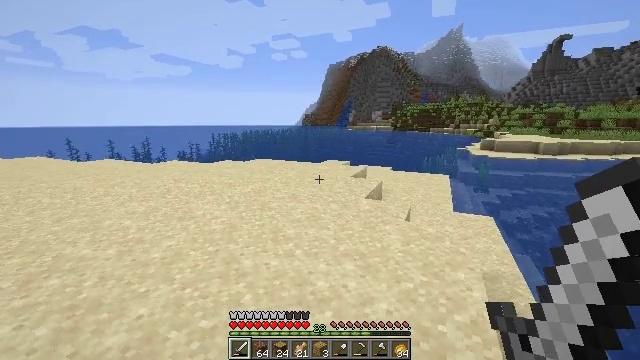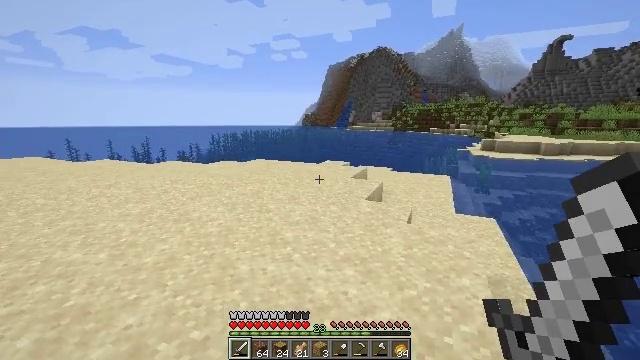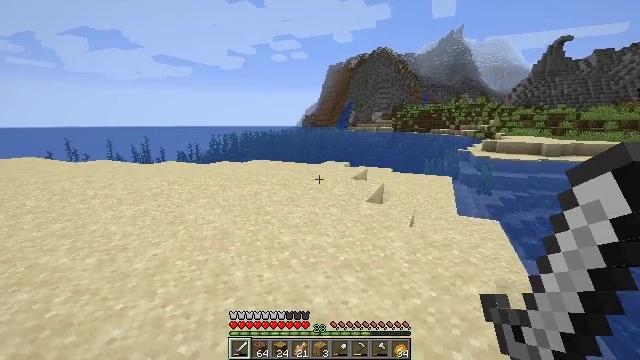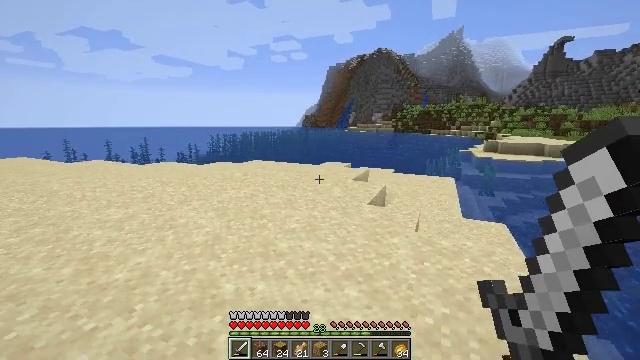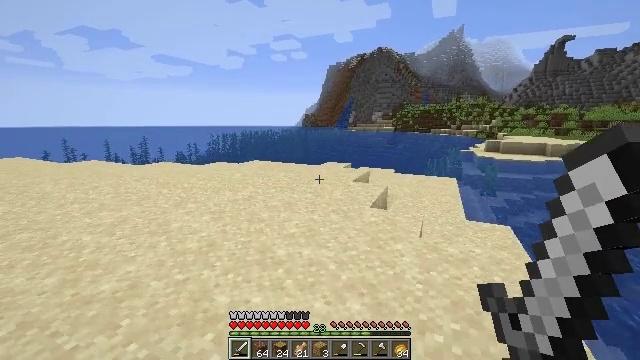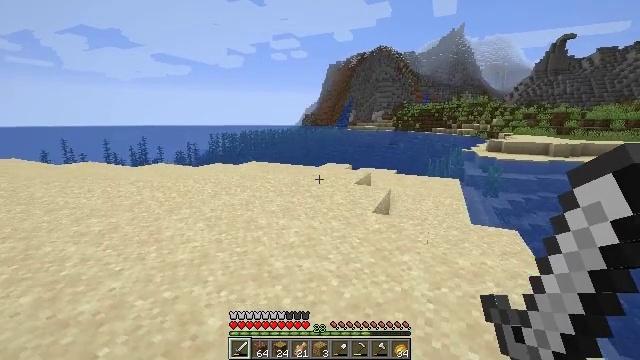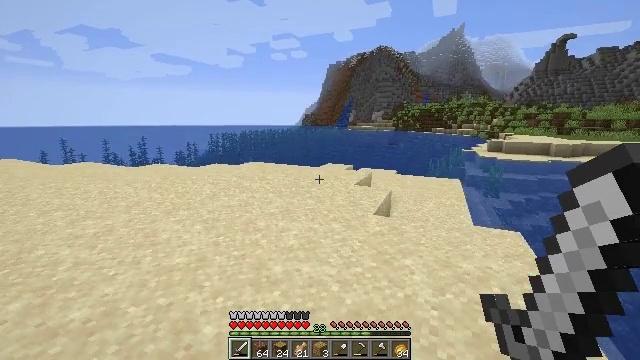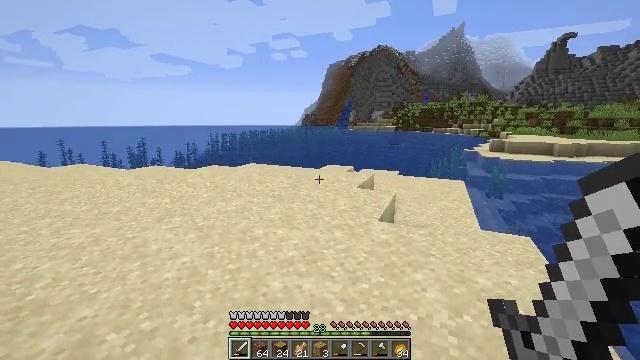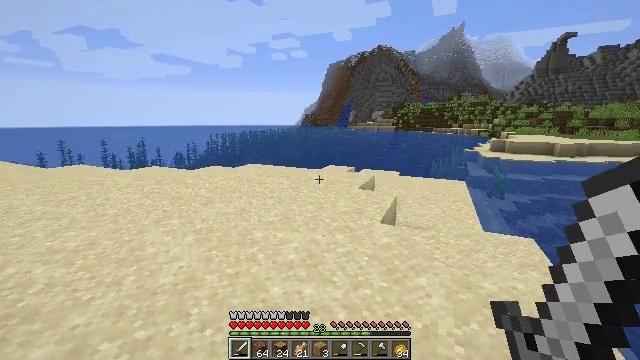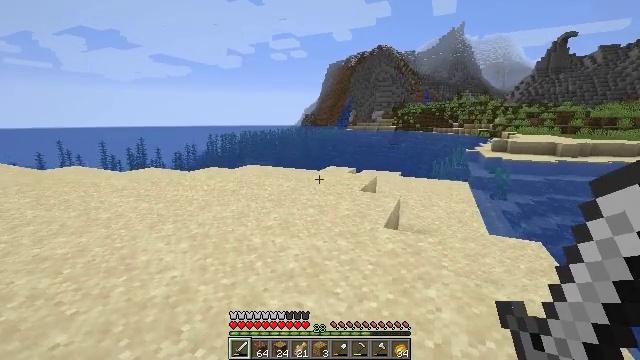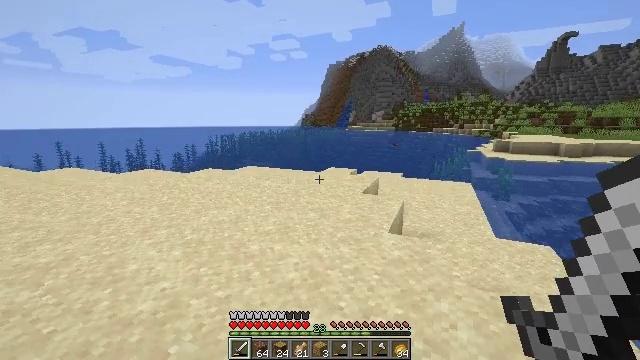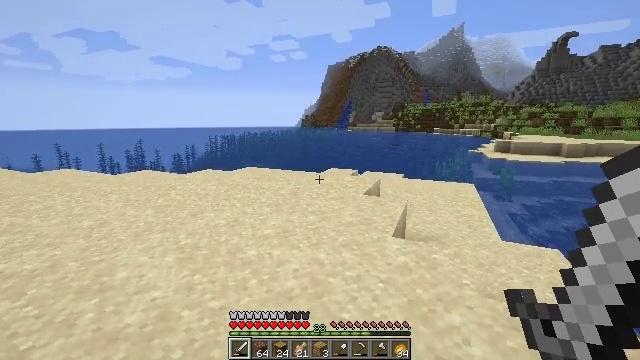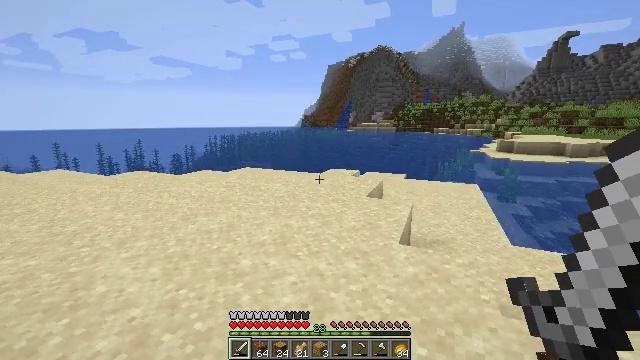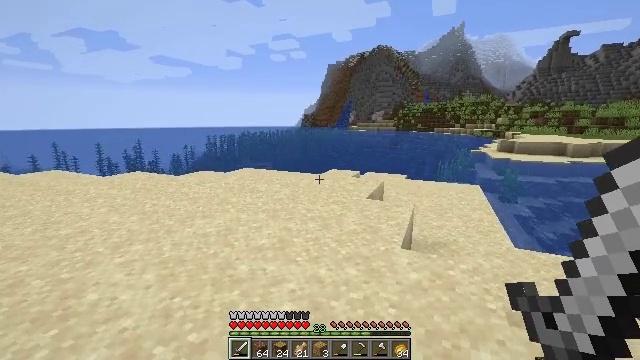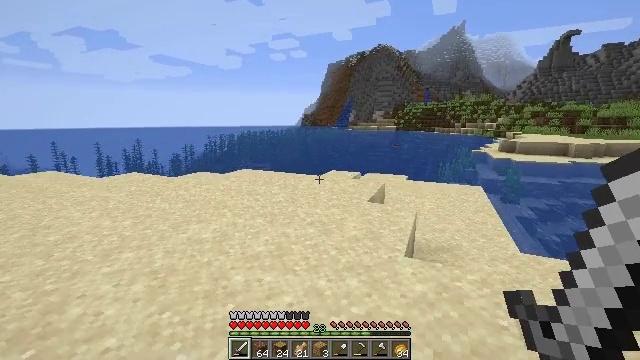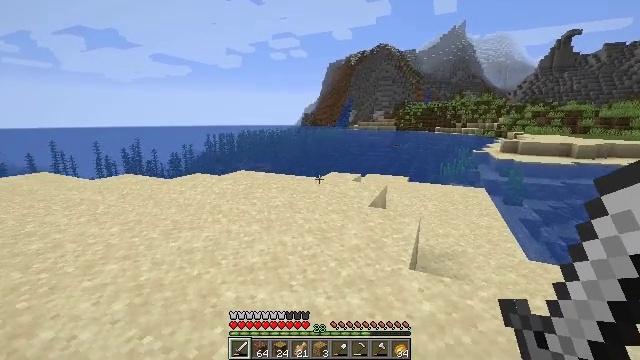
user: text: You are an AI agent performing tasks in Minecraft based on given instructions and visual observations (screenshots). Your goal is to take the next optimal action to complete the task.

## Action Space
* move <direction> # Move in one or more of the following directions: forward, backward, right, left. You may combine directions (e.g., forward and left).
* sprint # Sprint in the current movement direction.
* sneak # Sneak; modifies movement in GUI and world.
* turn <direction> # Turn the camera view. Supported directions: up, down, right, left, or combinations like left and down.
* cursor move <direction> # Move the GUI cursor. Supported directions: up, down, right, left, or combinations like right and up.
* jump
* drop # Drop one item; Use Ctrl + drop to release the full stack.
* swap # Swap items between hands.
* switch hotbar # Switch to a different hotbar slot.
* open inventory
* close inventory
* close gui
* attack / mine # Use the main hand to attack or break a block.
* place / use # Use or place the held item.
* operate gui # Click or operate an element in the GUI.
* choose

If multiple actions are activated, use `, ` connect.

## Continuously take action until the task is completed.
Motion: motion action
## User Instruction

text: Catch and defeat a cod.
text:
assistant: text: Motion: move forward
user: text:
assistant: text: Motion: move forward
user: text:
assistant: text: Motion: move forward
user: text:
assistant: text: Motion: move forward
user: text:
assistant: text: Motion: move forward
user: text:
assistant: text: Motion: no_op
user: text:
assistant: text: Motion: move forward
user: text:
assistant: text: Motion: move forward
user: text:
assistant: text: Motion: move forward
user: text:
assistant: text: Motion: move forward
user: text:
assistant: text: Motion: move forward
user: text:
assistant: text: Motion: move forward
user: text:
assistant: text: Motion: move forward
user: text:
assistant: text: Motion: move forward
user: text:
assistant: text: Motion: move forward
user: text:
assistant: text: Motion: move forward
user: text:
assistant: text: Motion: move forward
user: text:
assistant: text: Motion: move forward, turn right
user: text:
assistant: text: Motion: move forward, turn right and down
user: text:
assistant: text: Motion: move forward, turn right
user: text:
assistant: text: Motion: turn right
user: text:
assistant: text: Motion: no_op
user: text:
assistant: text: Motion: move forward
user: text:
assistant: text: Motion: move forward
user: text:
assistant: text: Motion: move forward
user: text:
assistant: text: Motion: no_op
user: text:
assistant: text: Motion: no_op
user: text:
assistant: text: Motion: no_op
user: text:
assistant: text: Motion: move forward
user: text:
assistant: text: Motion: move forward